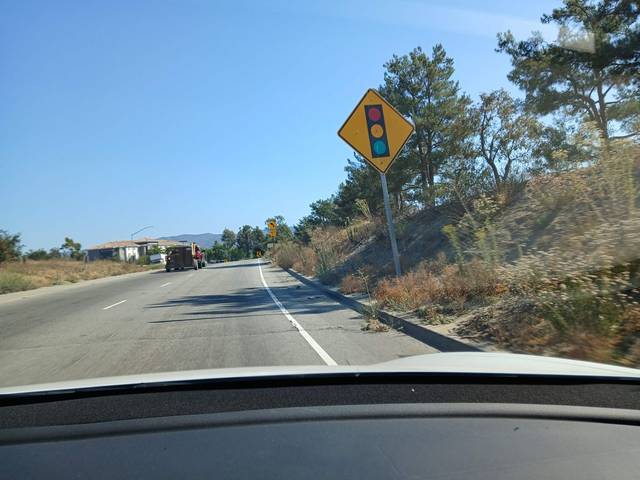
Region: United States
Coordinates: 34.284, -118.795